Field crop: tomato
Growth stage: 1
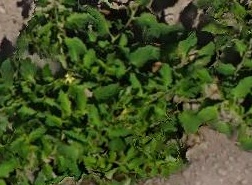
Species: tomato